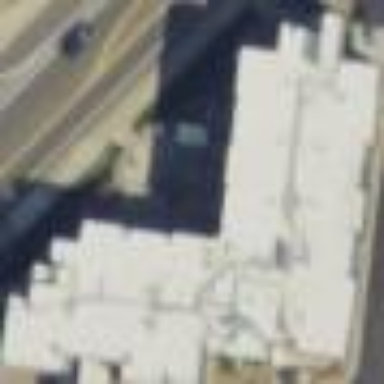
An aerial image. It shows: Hotel building.